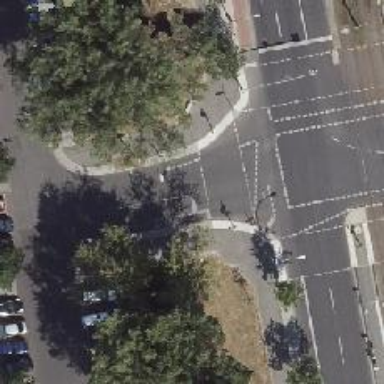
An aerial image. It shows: Road with traffic signals.